Question: I just use Braintree for my payment gateway on my app.
I already test it few times using sandbox card '4111 <PHONE> 1111' and it runs well. But when I try it with my real card, it show "Credit card is invalid"
I assume it because of the issuer country (Indonesia). But the main question is, I can't dismiss the error message and stuck up on this error dialog.

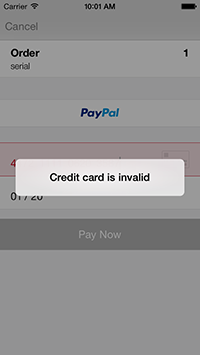
Answer: This problem is related to my another problem on <URL>
. Somehow the manual installation makes most of text & label is missing, including the "OK" button on this problem.
I'm having trouble before when using pod install such as suddenly my project treat all warning as error, and warn/error from missing new line. It's all because somehow BT pod spec does push change on ('GCC_TREAT_WARNINGS_AS_ERRORS' & 'GCC_WARN_ABOUT_MISSING_NEWLINE') to YES. And even I already change it back to NO, it still contain error 'library not found for "lDeviceCollectorLibrary"'
And now after using pod install, I haven't found any problem. Here is the screen shoot after I use pod install.